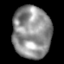
Tissue: lung
Cell type: Epithelial cells
Senescence score: 0.1927
Nuclear area (px): 1948
Mean DAPI intensity: 143.599